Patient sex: M
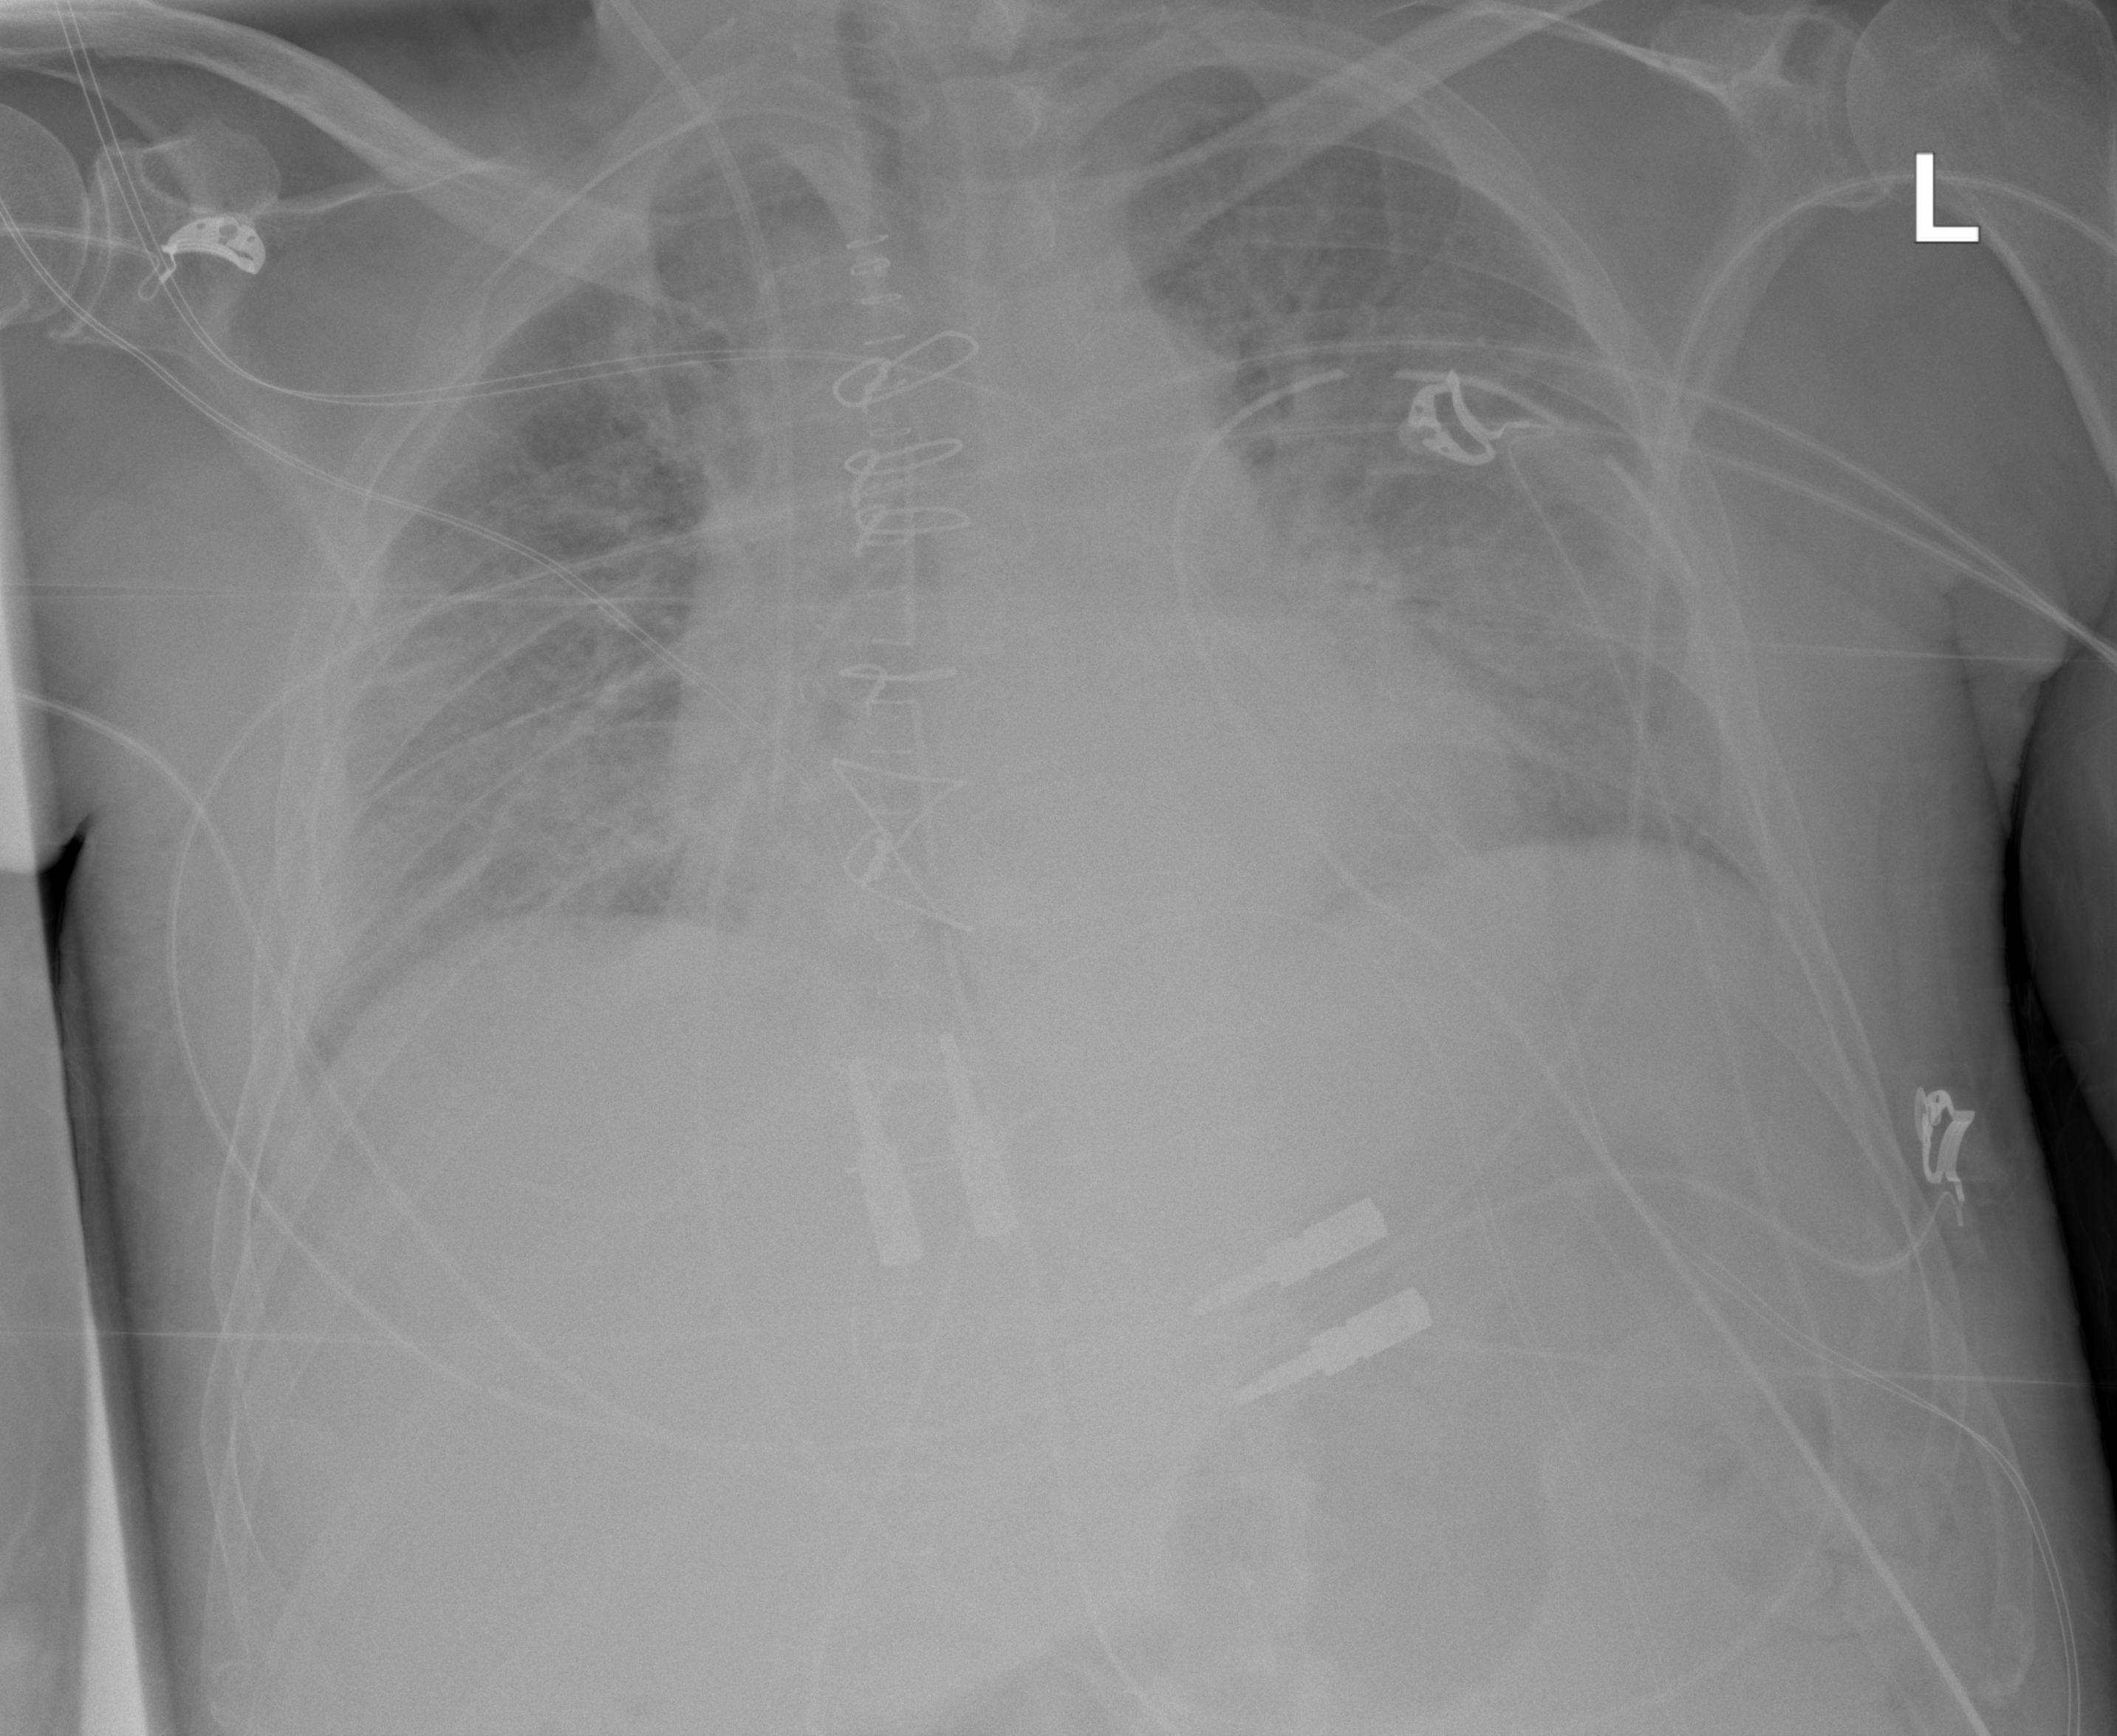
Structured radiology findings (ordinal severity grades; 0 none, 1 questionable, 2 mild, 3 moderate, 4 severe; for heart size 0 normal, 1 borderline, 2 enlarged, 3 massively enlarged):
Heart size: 0
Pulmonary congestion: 2
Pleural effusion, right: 0
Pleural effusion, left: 2
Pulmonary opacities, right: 0
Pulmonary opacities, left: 0
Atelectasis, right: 2
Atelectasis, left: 0